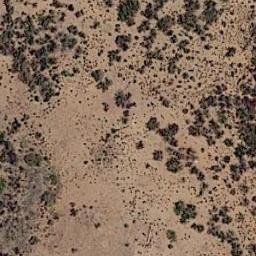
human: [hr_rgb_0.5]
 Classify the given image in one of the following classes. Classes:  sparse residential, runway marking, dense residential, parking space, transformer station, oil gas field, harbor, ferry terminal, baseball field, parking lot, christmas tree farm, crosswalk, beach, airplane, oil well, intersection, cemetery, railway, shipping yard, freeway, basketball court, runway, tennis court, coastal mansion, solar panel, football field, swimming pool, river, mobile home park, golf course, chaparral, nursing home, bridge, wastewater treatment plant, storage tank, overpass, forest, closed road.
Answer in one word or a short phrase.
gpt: chaparral